Question: Ive made a simple ticker module that produces a rick every time the counter reaches 163. Here is the code for it:
'''
module baud_gen(
input clock,
input reset,
output tick
);
reg [7:0] count;
always @ (posedge clock)
begin
if(reset || (count == 163))
count <= 0;
else
count <= count + 1;
end
assign tick = (count == 163) ? 1:0;
endmodule
'''
It works as it should, in simulation when the counter reaches 163, 'tick' is assigned high and otherwise its 0.
Now I instantiated this into my UART receiver. Here is the code snippet:
'''
module receiver(
input clock,
input reset,
input s_tick,
input rx,
output reg done,
output [7:0] word_out
);
localparam [1:0]
idle = 00,
start = 01,
data = 10,
stop = 11;
baud_gen ticker (.clock(clock), .reset(reset), .tick(s_tick));
.
.
.
.
'''
Now when I run the simulation for the 'receiver' module. The ticker does not work correctly. Here instead of producing a '1' at 'count==163' it produces a 'x'.
Here is the simulation of it when it has been instantiated into receiver module:

I cannot figure out why this change in behavior.
Thank you for looking
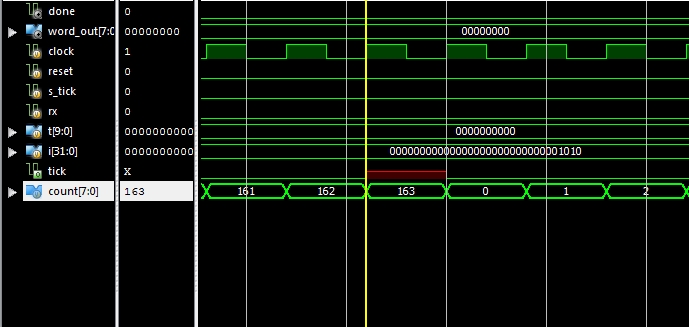
Answer: Best guess there is a second driver on 'tick' somewhere in the design. Easy way to find out is to change the 'tick' assignment in 'baud_gen' to:
'''
wire pre_buf_tick = (count == 163) ? 1:0;
assign tick = pre_buf_tick;
'''
Probe both signals. Odds are 'pre_buf_tick' will be 1 when 'tick' is X.
The cause of the conflicting driver might be related to 's_tick' being listed as an input of the 'receiver' when it should be an output.